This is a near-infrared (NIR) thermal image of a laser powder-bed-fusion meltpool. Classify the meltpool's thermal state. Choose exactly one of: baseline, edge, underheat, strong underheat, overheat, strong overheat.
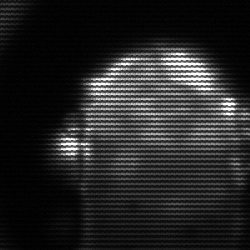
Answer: baseline